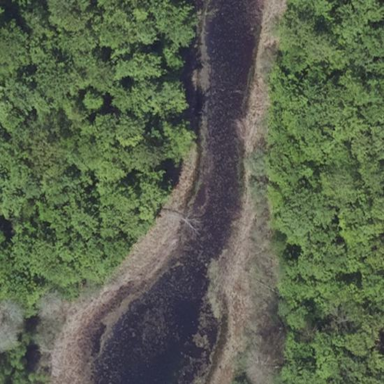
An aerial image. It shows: Pond with natural water.